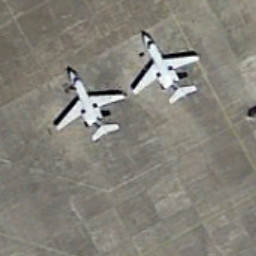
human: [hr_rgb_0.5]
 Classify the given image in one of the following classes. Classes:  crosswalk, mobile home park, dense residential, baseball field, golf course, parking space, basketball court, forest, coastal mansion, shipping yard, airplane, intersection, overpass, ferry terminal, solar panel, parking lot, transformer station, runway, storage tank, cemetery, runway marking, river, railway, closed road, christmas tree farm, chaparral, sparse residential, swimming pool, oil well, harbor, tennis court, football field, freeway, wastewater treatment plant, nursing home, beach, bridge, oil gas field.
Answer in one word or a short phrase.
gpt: airplane